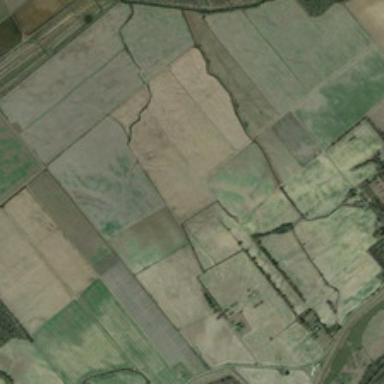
A piece of terraced fields similar .